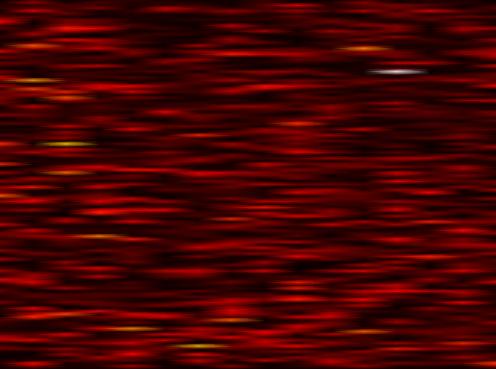
Label: FBMC